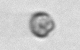
Label: nanoplankton_mix